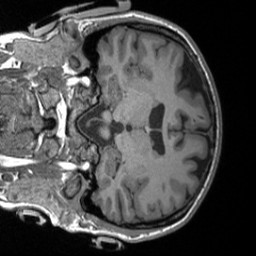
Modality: T1w
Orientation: coronal